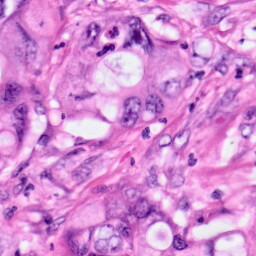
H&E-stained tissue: Pancreatic